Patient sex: M
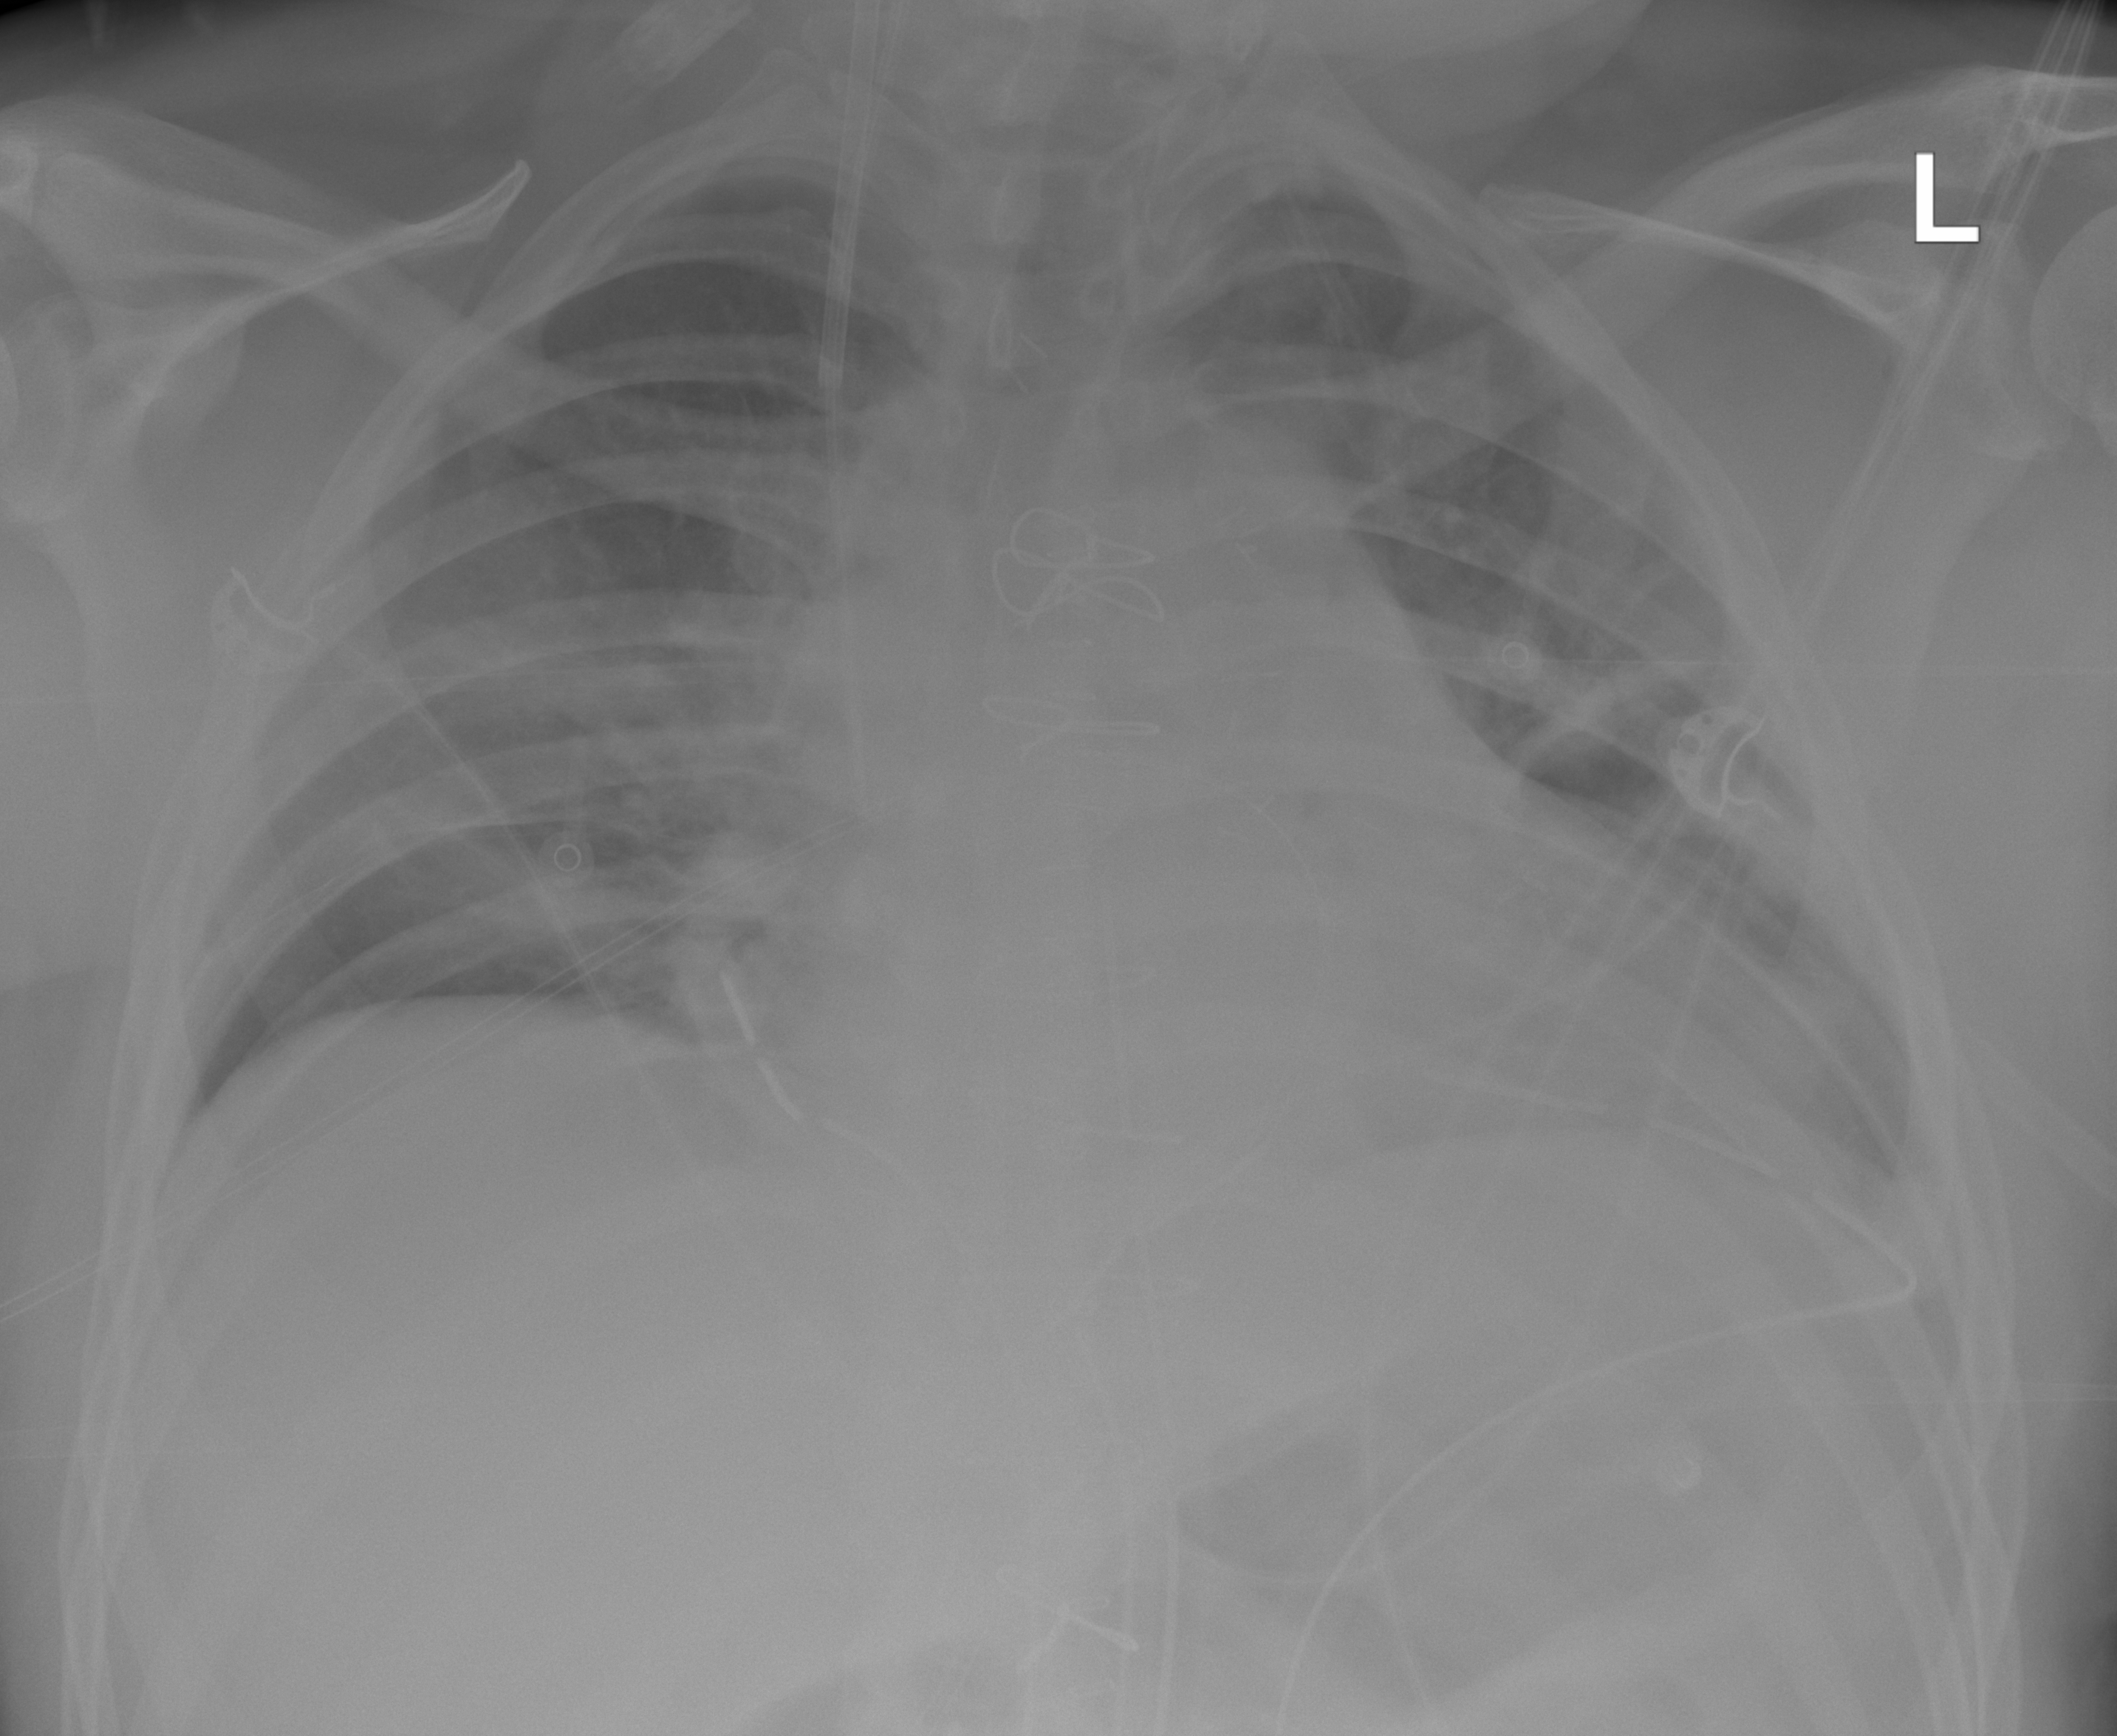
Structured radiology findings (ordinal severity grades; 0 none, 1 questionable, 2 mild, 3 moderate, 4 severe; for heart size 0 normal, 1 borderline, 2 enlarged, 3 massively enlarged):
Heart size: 2
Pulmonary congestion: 1
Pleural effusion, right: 0
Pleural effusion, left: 1
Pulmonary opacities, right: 1
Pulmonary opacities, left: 1
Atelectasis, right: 1
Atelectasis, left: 2